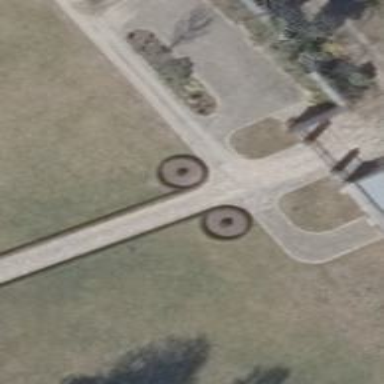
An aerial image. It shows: Driveway with compacted surface.